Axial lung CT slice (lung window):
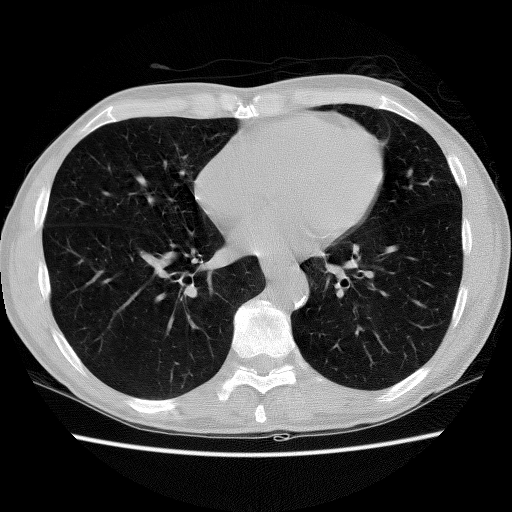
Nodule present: no